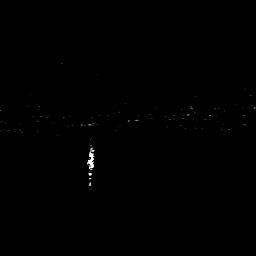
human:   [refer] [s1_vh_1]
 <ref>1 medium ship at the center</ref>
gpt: <box>[[32, 56, 38, 73, 0]]</box>